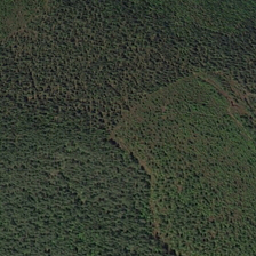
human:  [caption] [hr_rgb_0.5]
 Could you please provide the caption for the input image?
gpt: a curved footpath stretches through this deep green forest .

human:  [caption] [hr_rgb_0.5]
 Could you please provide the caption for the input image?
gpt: The trees on the ground floor are low.

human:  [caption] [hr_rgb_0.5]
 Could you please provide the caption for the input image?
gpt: The trees on the land are very short.

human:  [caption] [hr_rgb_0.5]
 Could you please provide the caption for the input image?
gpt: Trees on land are low.

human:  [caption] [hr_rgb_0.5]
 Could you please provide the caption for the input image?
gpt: a curved footpath stretches through this deep green forest .